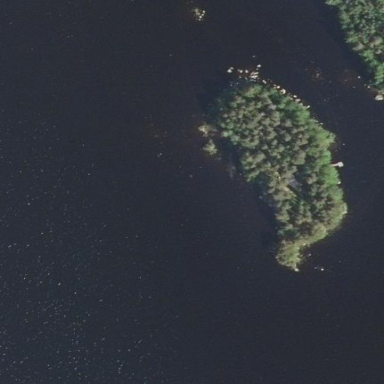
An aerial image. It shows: Islet surrounded by woodland.